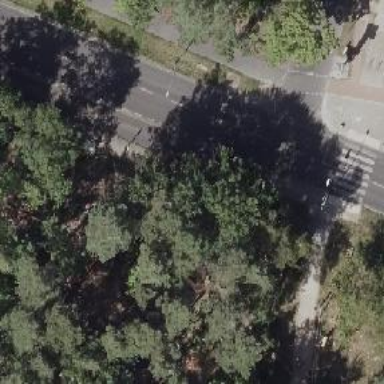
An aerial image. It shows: Footway.